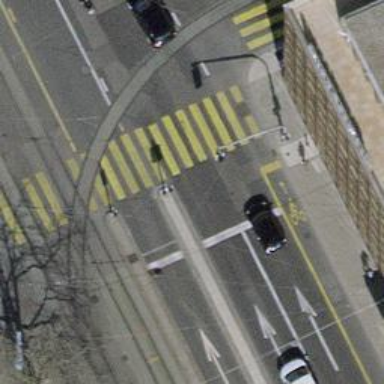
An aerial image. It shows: Crossing with traffic signals.